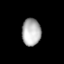
Tissue: lung
Cell type: Epithelial cells
Senescence score: 0.1571
Nuclear area (px): 509
Mean DAPI intensity: 176.593